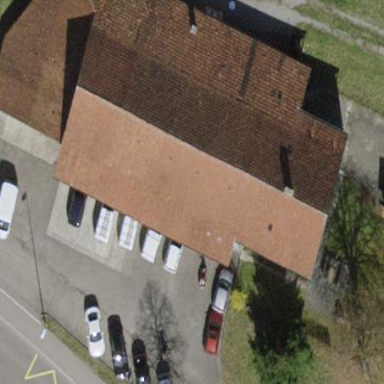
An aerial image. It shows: Building with tile roof.